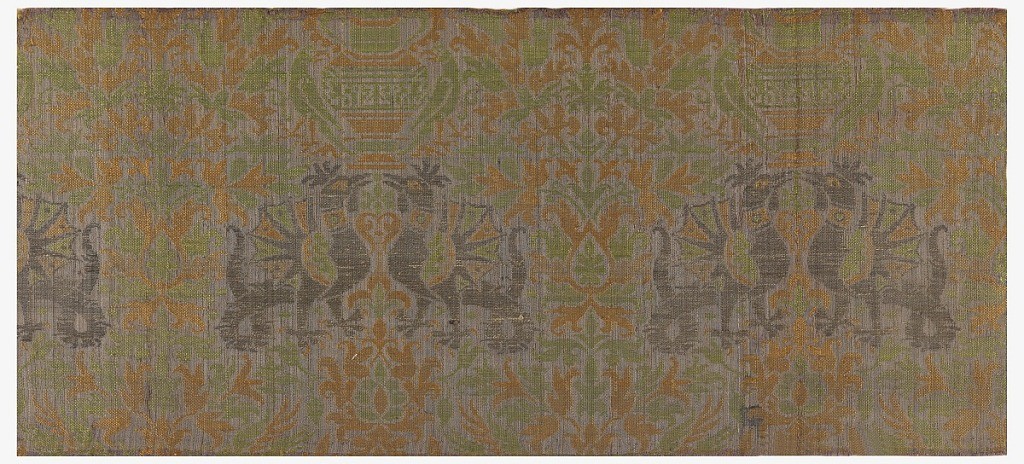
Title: Fragment
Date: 14th century
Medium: silk, metal wrapped linen Technique: two integrated fabric structures (plain weave plus plain weave)
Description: Repeating pattern of a vase with pseudo-Arabic writing flanked by addorsed parrots above affronted monsters. Gold, orange and green on purple.